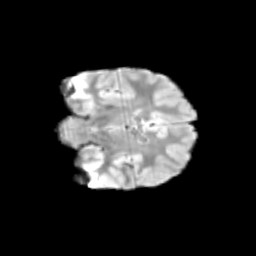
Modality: T2w
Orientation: coronal
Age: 11
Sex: male
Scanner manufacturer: siemens
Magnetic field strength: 3 T
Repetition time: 3.8 s
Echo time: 0.07 s